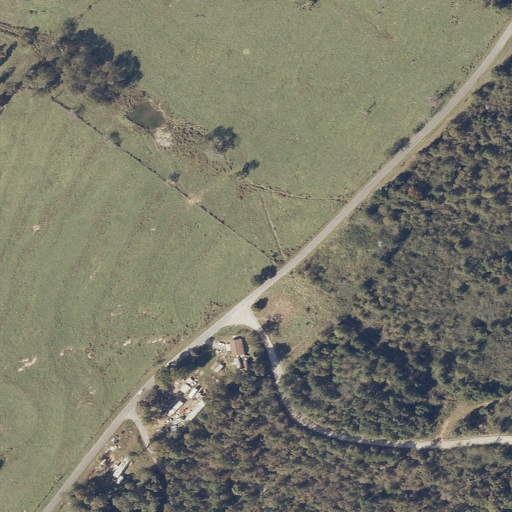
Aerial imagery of gap in Alabama named Cold Springs Gap containing pasture, deciduous forest, open development, low intensity development, shrub, evergreen forest, grassland, medium intensity development, and mixed forest